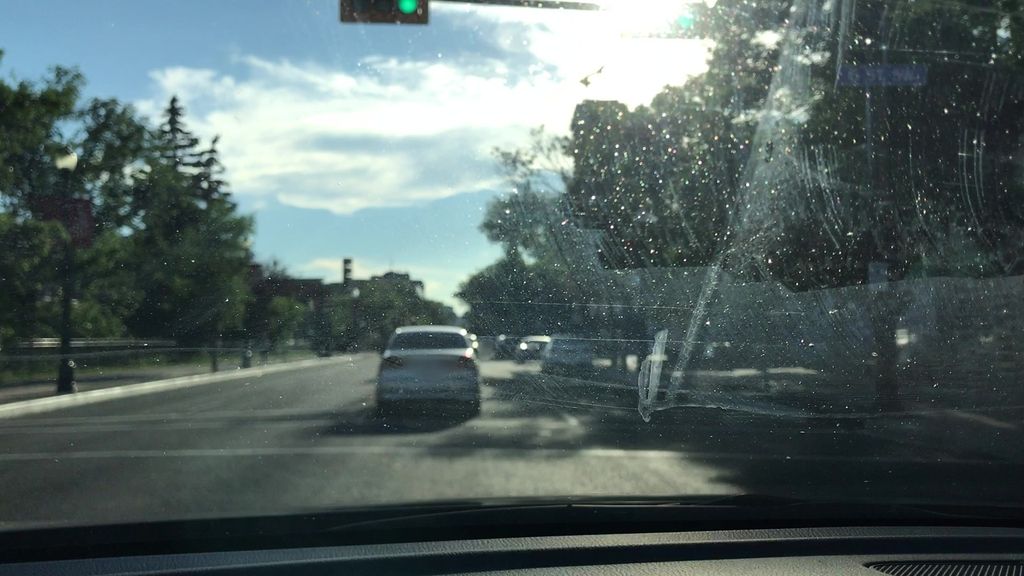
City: calgary